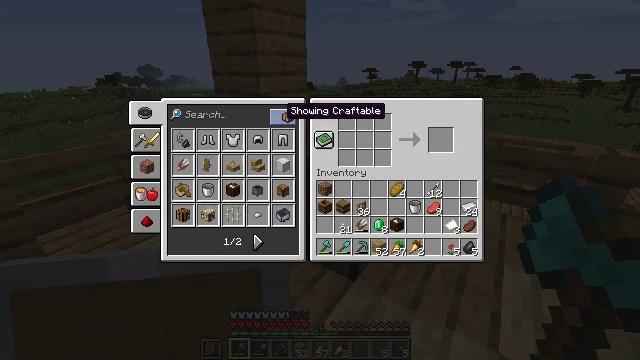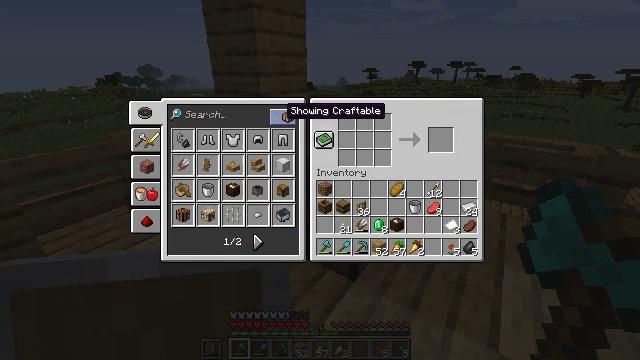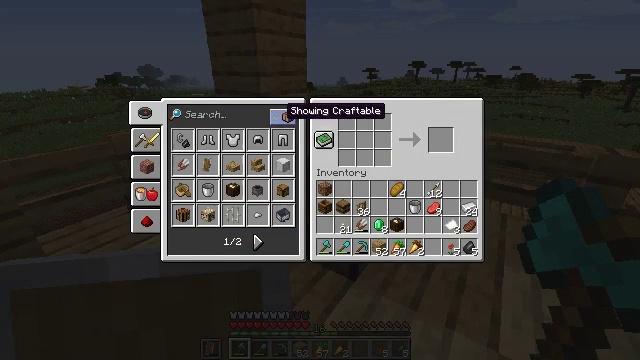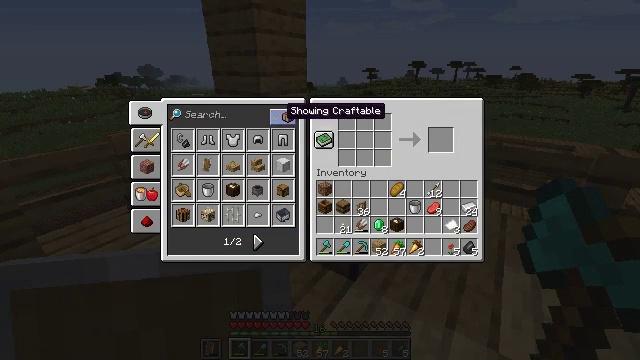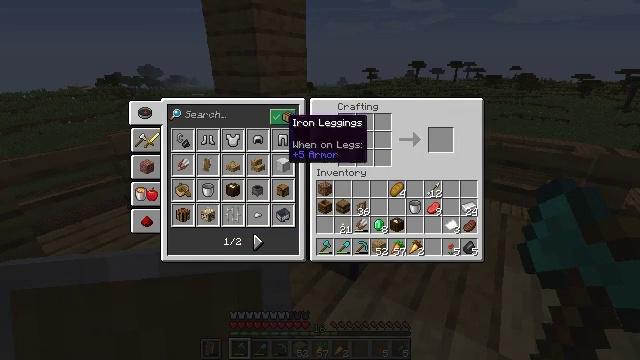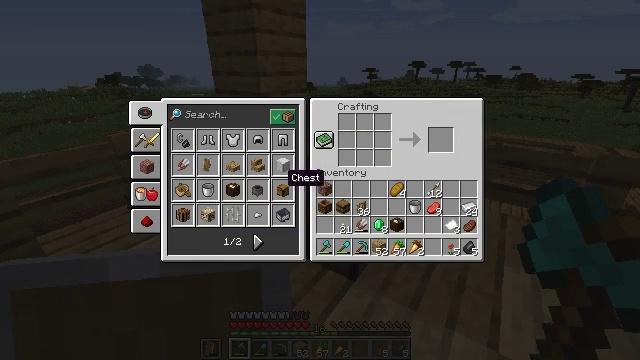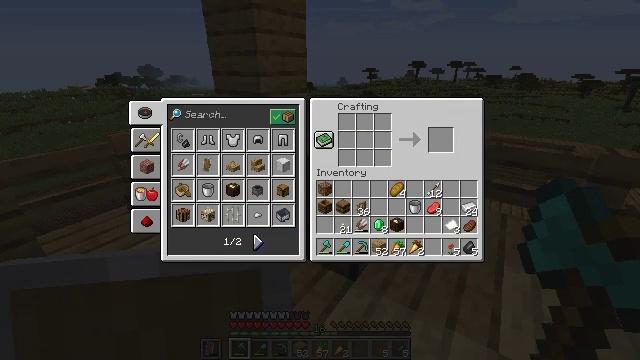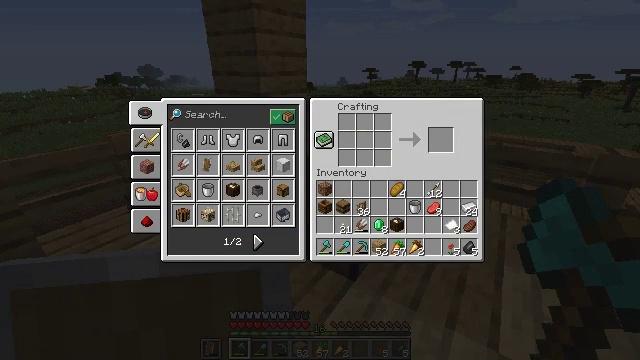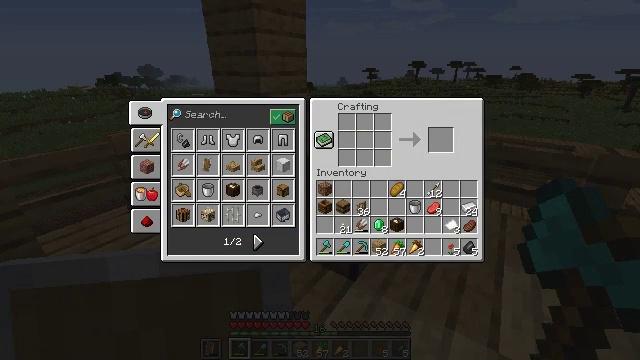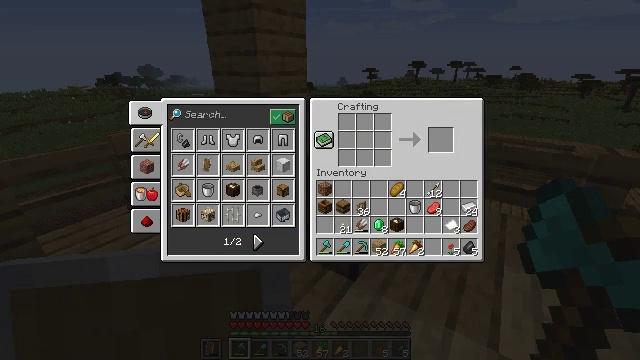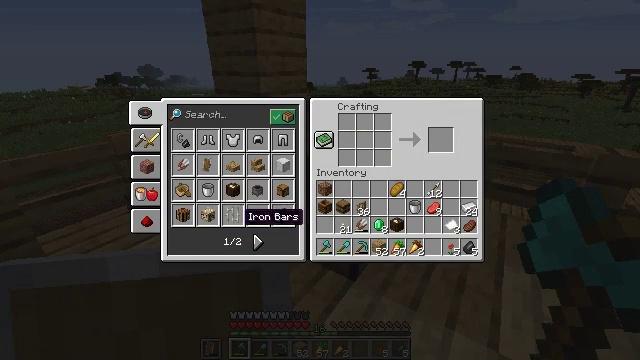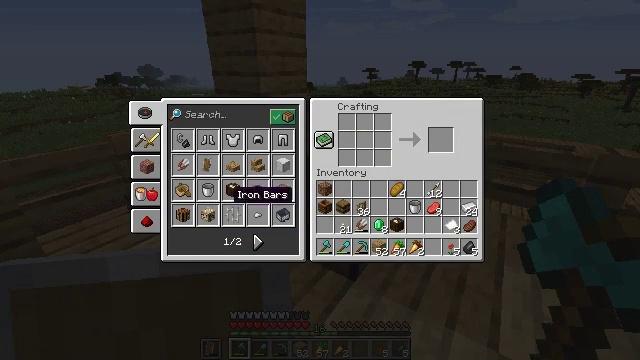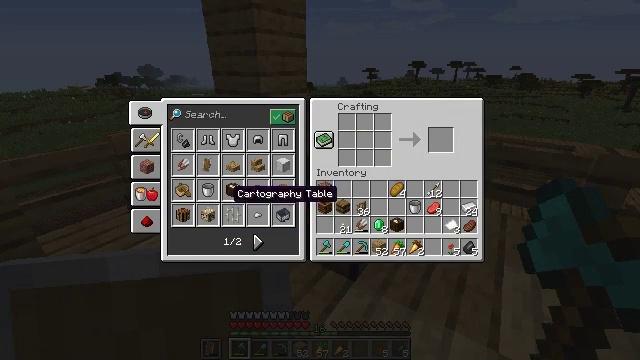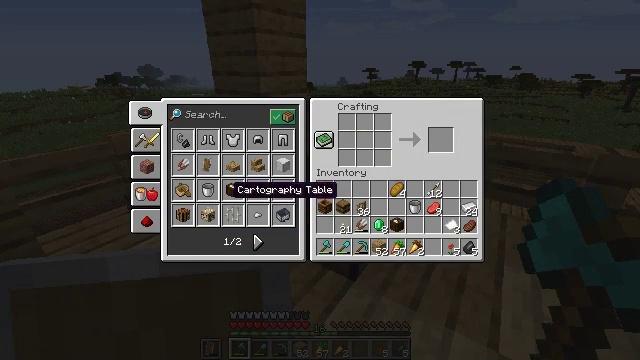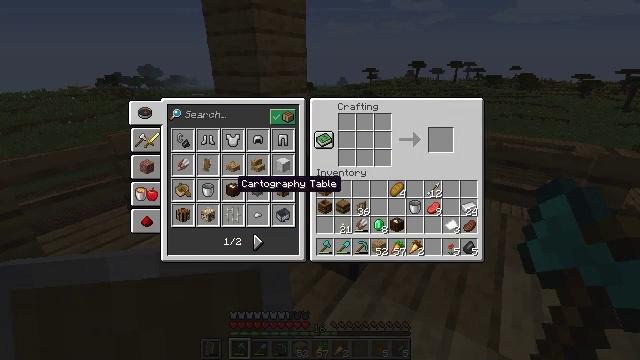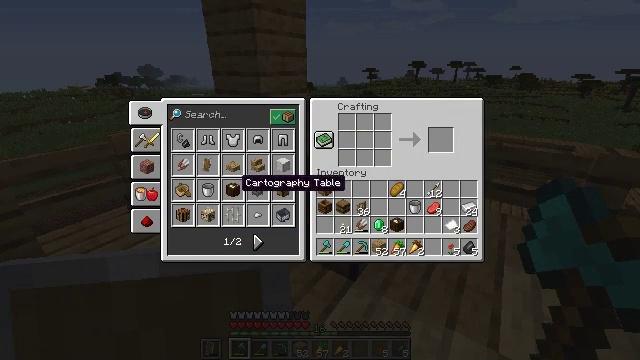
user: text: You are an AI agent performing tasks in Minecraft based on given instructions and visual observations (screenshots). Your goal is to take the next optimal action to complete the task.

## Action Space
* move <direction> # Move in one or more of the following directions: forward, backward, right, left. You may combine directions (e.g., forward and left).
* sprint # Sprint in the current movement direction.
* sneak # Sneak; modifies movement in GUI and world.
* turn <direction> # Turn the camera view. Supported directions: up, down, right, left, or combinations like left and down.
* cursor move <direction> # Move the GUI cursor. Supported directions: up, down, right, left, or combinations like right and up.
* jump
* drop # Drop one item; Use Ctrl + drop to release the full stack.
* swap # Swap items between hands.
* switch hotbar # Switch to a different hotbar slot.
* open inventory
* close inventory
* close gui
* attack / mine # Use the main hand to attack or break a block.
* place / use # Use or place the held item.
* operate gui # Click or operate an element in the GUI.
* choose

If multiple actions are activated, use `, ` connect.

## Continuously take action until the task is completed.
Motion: motion action
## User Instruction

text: Open the crafting table and craft a fletching table.
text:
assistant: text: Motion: operate gui
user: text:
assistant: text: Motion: no_op
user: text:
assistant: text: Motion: no_op
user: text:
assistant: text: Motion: cursor move down
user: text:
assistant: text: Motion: cursor move down
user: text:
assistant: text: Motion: cursor move left and down
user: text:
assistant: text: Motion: cursor move down
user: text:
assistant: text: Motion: no_op
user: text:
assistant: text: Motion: no_op
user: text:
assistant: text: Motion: cursor move left and up
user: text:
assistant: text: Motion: cursor move left and up
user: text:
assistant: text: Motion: no_op
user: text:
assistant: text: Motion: no_op
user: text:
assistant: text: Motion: no_op
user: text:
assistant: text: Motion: no_op
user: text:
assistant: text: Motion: no_op
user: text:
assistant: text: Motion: cursor move down
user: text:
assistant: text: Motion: cursor move down
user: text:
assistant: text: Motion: cursor move left and down
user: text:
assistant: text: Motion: no_op
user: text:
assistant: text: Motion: no_op
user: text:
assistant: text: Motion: cursor move right
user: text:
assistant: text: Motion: cursor move right
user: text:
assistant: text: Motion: cursor move right
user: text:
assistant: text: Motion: no_op
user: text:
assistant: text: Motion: cursor move left and up
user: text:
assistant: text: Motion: cursor move left and up
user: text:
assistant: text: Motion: sneak
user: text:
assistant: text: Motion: sneak
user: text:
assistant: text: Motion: sneak, cursor move left